Question: I would like to get the rows which are already selected by a user in an excel sheet using macros. How should I do that?
I have attached an image. I have selected row number 3. I want to get that selected row in a macro. If the user selects more than one row, I want to get all those selected rows in the macro.

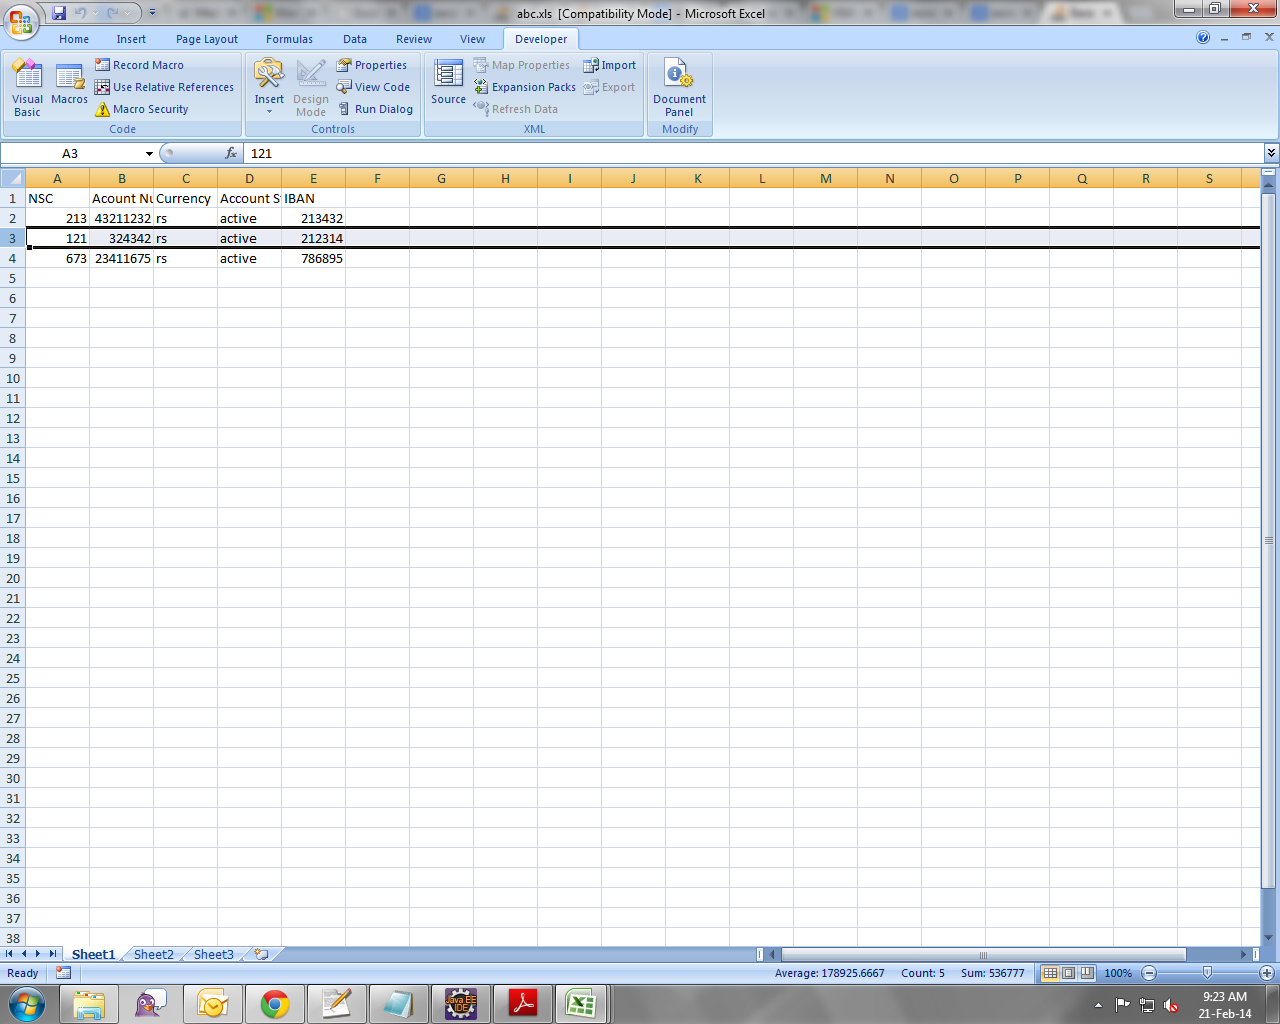
Answer: 'Selection' will get the current selected range.
'''
Sub test()
Dim rng As Range
Set rng = Selection
'Will return address of selected range
MsgBox rng.Address
'will return row num
Msgbox rng.Row
'will give start row
MsgBox "Start Row : " & rng.Row
'will give end row
MsgBox "End Row : " & rng.Row + rng.Rows.Count - 1
End Sub
'''